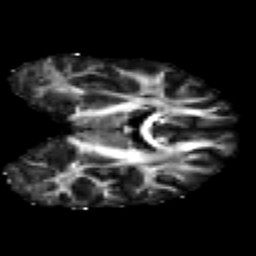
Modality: FA
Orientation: coronal
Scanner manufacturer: ge
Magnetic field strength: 3 T
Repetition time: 7.98 s
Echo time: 0.0701 s